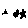
Label: star